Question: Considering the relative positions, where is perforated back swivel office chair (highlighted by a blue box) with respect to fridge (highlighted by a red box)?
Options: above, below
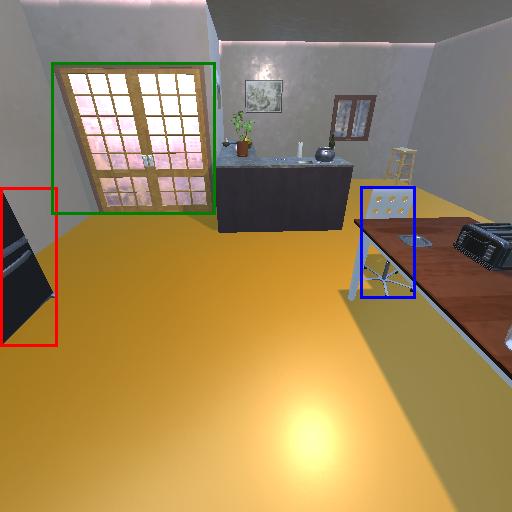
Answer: above